Question: Is there a known way / algorithm that can give me a 2d curve or set of curves that encircles certain shapes, for example circles, like this:

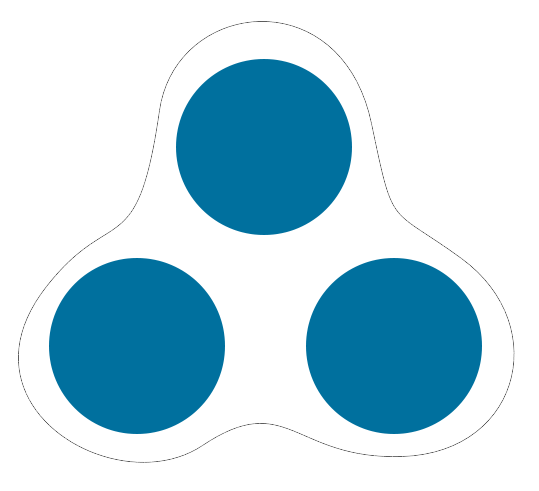
Answer: I know of no analytic way to do this, but if you can discretize your shapes you could use the <URL> in 2 and 3 dimensions.